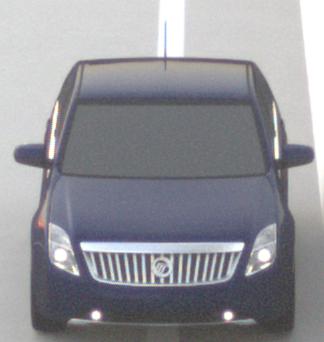
Make: Mercury
Model: Milan
Detailed model: -
Model produced from: 2009
Model produced until: 2010
Doors: 4
Color: blue
Road condition: dry road
Daytime: sunrise or sunset
Contrast: low contrast